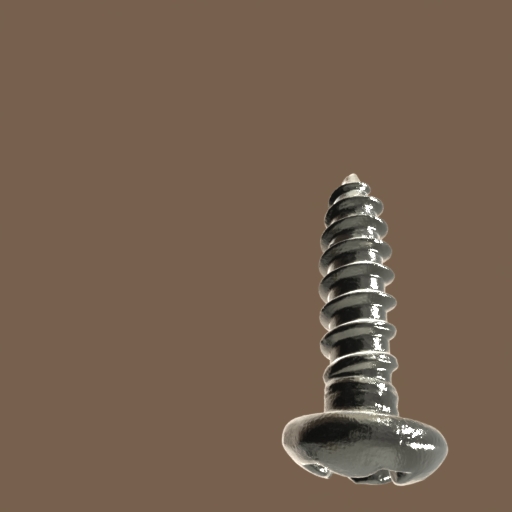
Label: screw